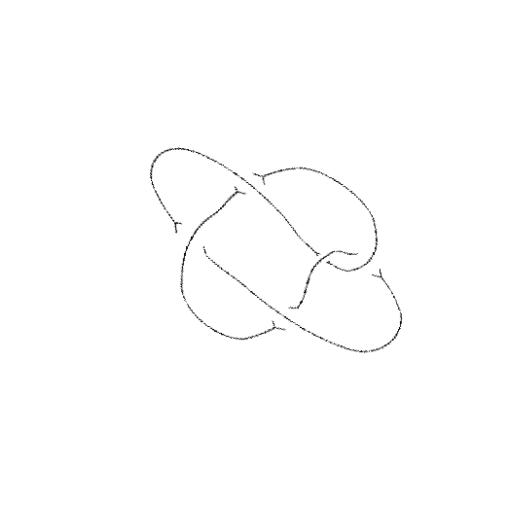
Crossing number: 5